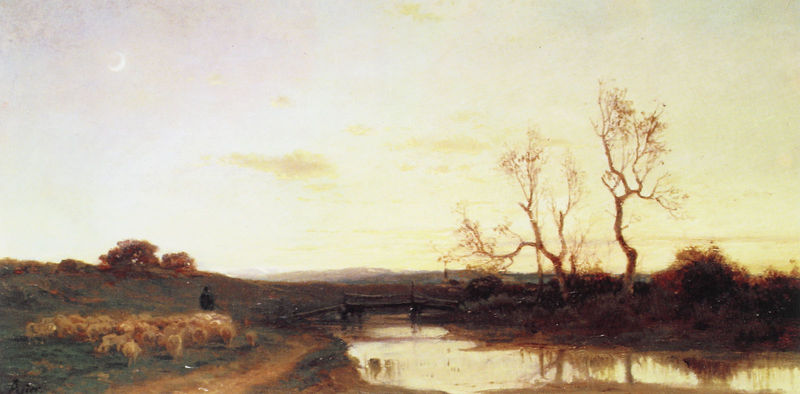
Titel: Morgendämmerung mit Schäfer an der Ammer
Künstler: Adolf Lier
Institution: Privatbesitz
Schlagwörter: baum, gemälde, himmel, mann, schatten, wasser, wolken, bäume, fluss, landschaft, see, abend, weg, malerei, mensch, bild, bach, dämmerung, erde, horizont, spiegelung, brücke, busch, einsam, gebüsch, kirche, sträucher, pflanzen, kontrast, turm, berge, nebel, sonnenuntergang, herde, herbst, steg, stimmung, mond, schaf, sichel, landschaftsbild, moor, man, sky, water, summer, sun, grünlich, schafe, hirte, schäfer, bridge, schafherde, moon, baume, reet, landschaftsbilf, melancholia, trees sheeps, sad